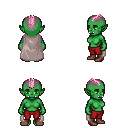
a pixel art fantasy rpg character, female body template, orc, green skin, gray cape, red pants, pink short mohawk hairstyle, brown shoes, four views (front, back, left, right), 2x2 character sprite sheet, small pixel art, hard edges, no anti-aliasing